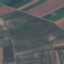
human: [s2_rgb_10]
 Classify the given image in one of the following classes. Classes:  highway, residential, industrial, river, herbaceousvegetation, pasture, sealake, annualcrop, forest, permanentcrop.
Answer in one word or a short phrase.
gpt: PermanentCrop